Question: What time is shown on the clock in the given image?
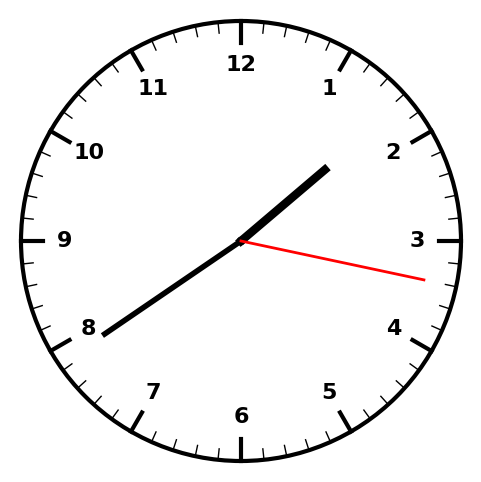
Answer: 01:39:17